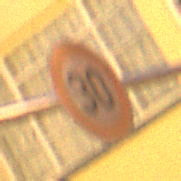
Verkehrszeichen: Geschwindigkeit30
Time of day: Night
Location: Outdoor (Urban)
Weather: Clear
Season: NotSpecified
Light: Artificial